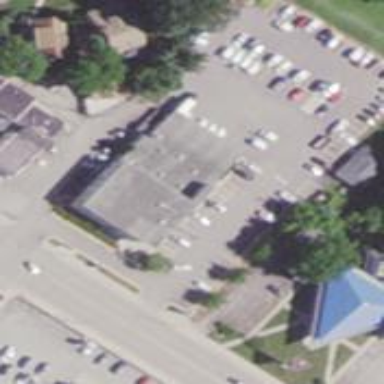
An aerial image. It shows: Public building.